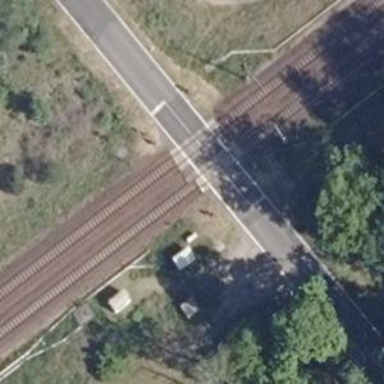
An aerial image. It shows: Railway level crossing.